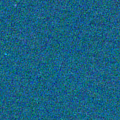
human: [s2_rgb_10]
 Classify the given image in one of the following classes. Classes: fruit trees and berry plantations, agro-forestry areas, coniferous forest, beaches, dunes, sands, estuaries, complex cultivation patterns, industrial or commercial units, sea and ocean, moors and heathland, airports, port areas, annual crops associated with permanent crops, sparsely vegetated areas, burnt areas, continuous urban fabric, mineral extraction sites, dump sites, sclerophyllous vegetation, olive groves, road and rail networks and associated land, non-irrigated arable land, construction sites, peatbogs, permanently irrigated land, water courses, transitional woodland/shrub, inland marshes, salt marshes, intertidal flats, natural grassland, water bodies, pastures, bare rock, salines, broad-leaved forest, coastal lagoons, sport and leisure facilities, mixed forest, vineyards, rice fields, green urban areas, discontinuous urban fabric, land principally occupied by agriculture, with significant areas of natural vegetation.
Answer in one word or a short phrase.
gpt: sea and ocean